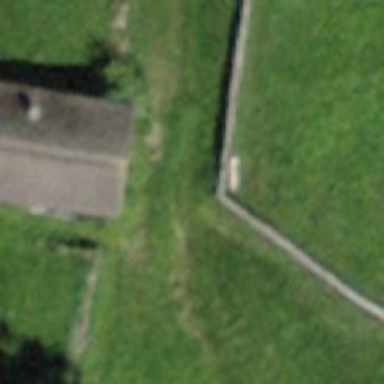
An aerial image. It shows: Fence.